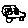
Label: car